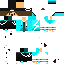
A female human skin with pale skin, wearing brown long hair dressed in a blue hoodie and black pants, featuring a closed mouth.